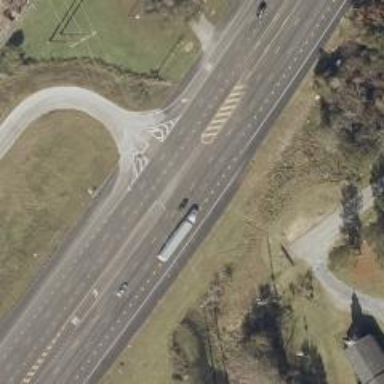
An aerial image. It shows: Asphalt road designated as trunk highway.